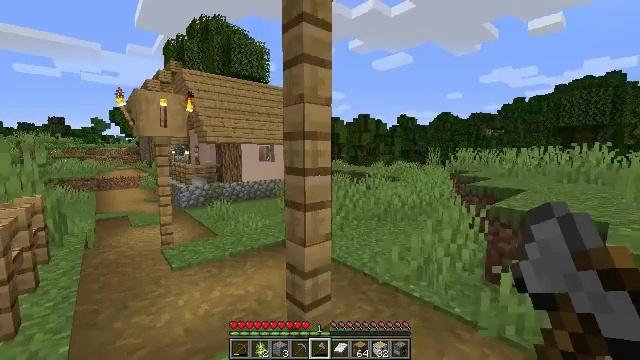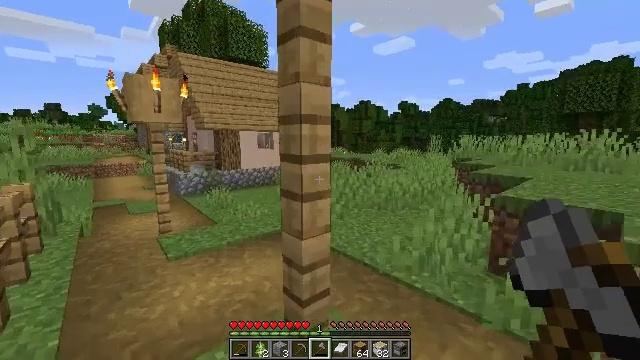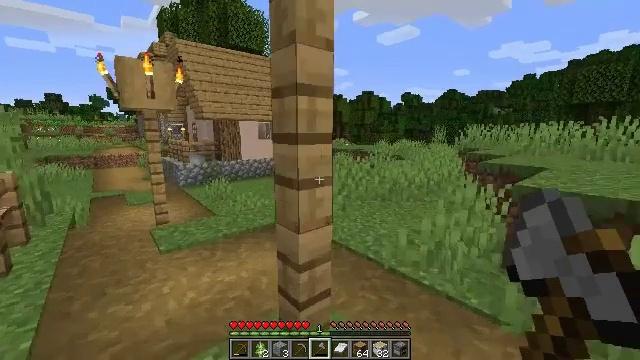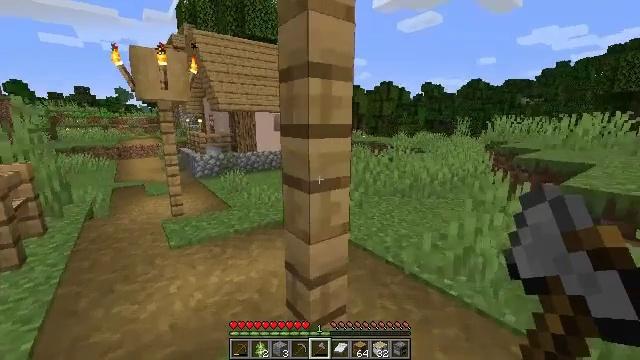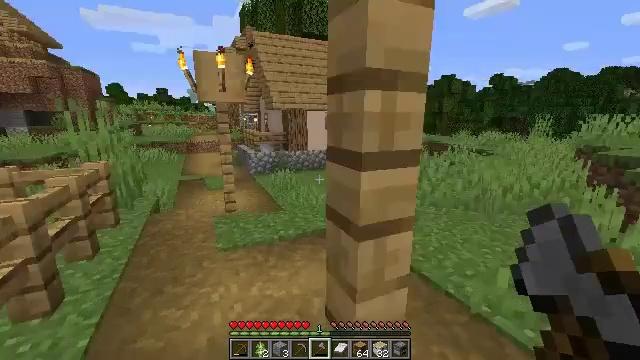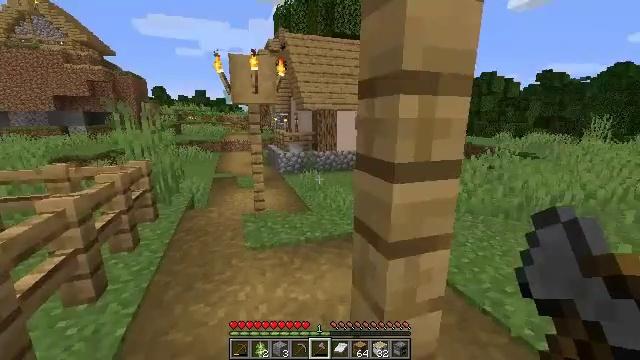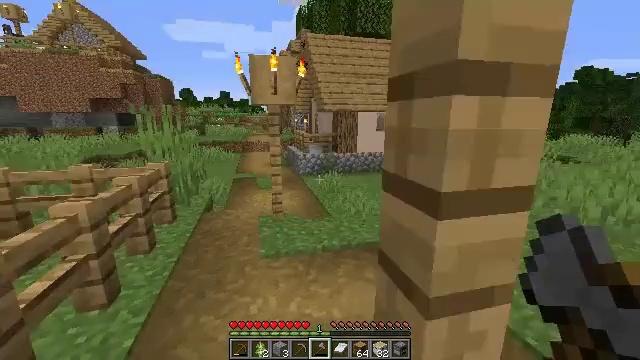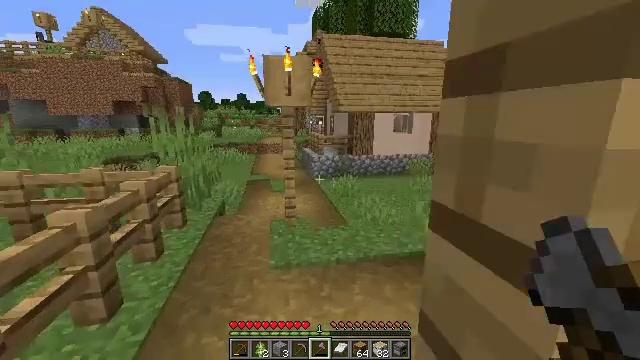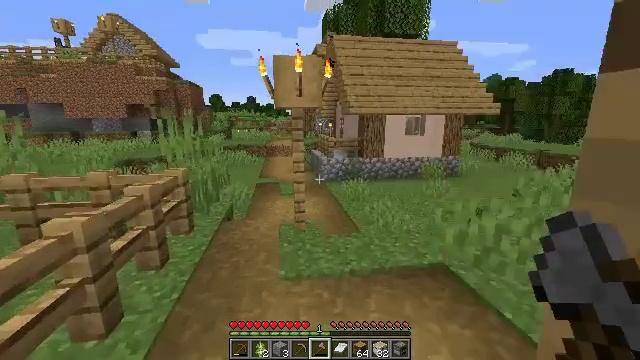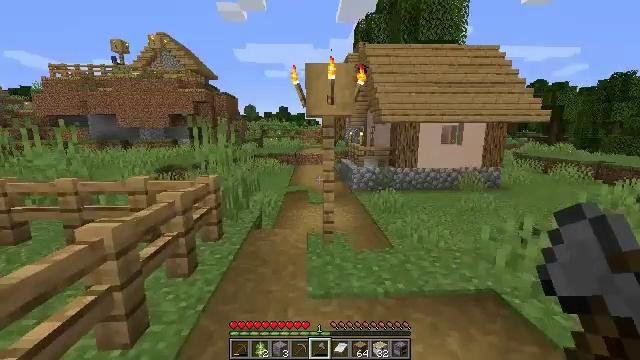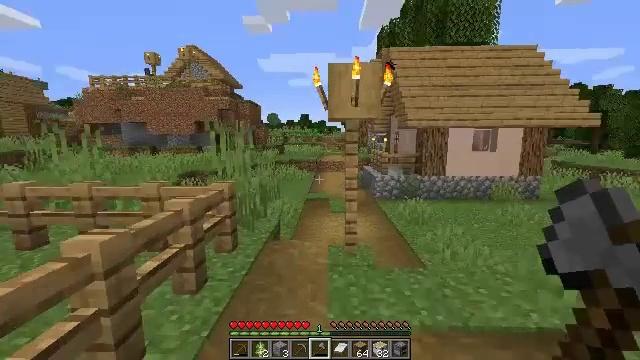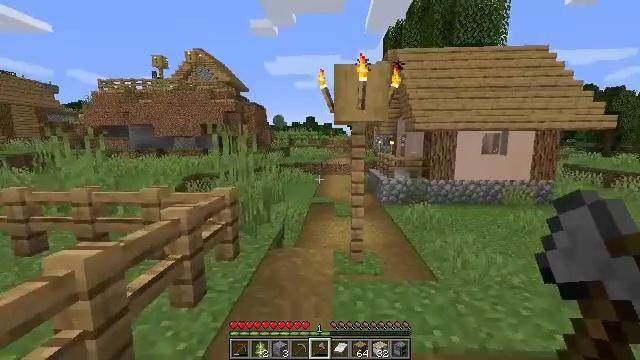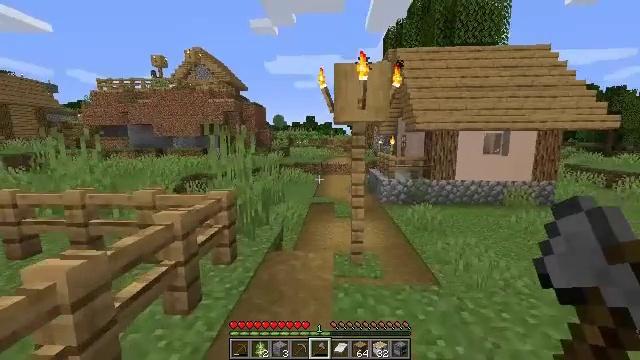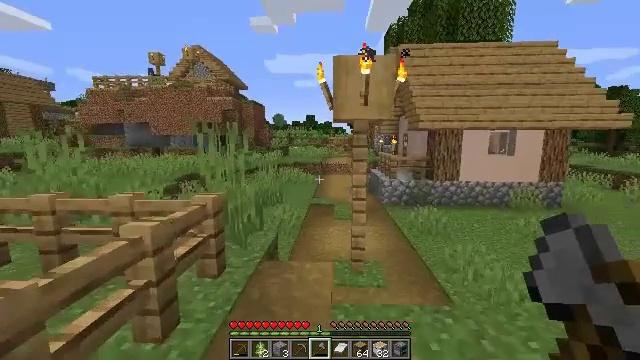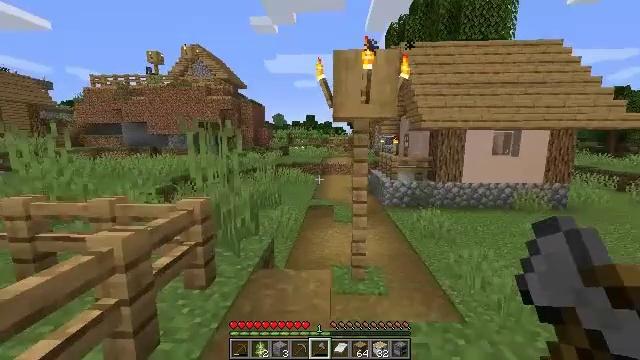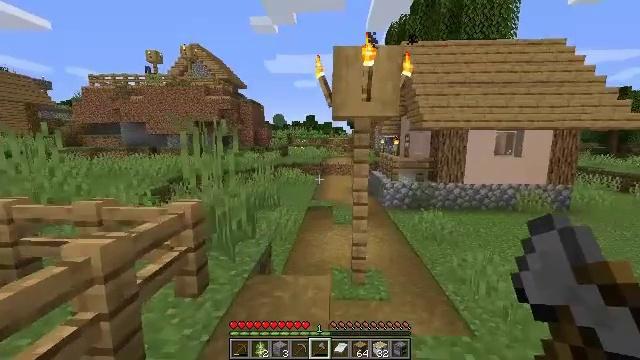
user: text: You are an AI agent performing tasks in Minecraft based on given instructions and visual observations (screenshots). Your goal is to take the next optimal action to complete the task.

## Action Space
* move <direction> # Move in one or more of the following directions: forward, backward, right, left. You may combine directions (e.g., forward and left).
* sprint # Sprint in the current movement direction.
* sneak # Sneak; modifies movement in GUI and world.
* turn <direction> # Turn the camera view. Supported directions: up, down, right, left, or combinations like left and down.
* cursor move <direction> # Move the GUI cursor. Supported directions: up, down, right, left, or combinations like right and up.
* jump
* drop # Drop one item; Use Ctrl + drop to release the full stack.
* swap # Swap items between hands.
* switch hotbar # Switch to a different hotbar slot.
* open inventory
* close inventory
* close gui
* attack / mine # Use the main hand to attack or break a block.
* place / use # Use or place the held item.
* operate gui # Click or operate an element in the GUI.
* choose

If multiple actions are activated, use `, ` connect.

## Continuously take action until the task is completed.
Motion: motion action
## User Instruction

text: Harvest tall grass for seeds.
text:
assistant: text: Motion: move forward, turn down
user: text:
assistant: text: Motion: move forward, turn down
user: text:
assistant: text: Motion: move forward, turn left and down
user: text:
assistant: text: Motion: move forward, turn left
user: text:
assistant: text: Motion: move forward, turn left
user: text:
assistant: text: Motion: move forward, turn left
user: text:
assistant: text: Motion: move forward, turn left
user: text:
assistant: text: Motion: move forward, turn left
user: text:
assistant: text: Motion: move forward, turn left and up
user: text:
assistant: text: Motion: move forward, turn left and up
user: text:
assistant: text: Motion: move forward, turn left
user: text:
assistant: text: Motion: move forward
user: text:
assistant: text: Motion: move forward
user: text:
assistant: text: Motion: move forward
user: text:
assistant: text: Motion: move forward
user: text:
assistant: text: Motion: move forward
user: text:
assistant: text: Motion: move forward
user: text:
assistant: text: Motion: move forward
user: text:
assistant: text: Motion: move forward
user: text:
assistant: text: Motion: move forward, turn left
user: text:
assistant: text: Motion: move forward, turn left
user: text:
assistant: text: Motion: move forward, turn left
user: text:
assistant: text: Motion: move forward, turn left
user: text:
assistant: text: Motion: move forward, turn left and down
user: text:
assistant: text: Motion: move forward, turn left and down
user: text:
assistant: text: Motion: move forward, turn left and down
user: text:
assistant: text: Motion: move forward, turn left and down
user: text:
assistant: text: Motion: move forward, turn left and down
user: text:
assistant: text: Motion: move forward
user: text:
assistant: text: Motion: move forward, attack / mine